Brain MRI, t1w sequence, axial 2D slice.
Patient: age 33, sex F, weight 95 kg, height 1.95 m
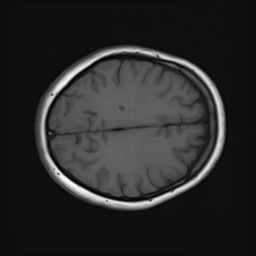